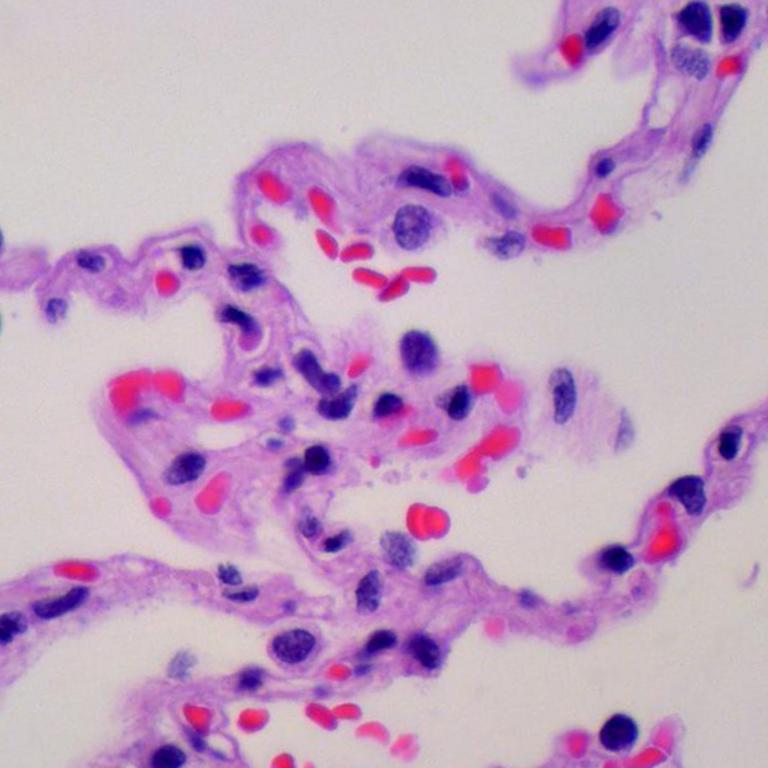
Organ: lung
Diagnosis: benign